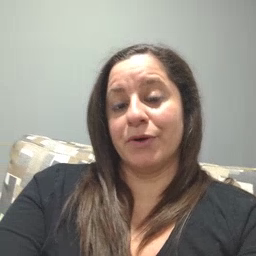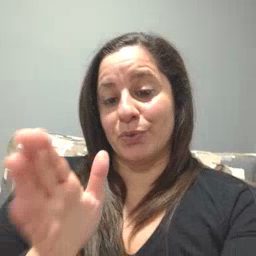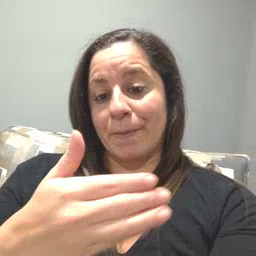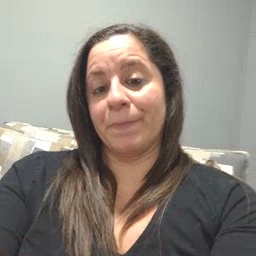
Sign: room